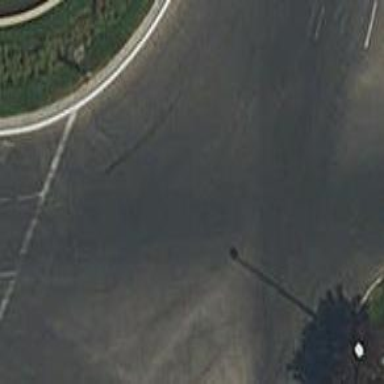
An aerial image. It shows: Tertiary road with asphalt surface. The road leads to circular junction.